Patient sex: F
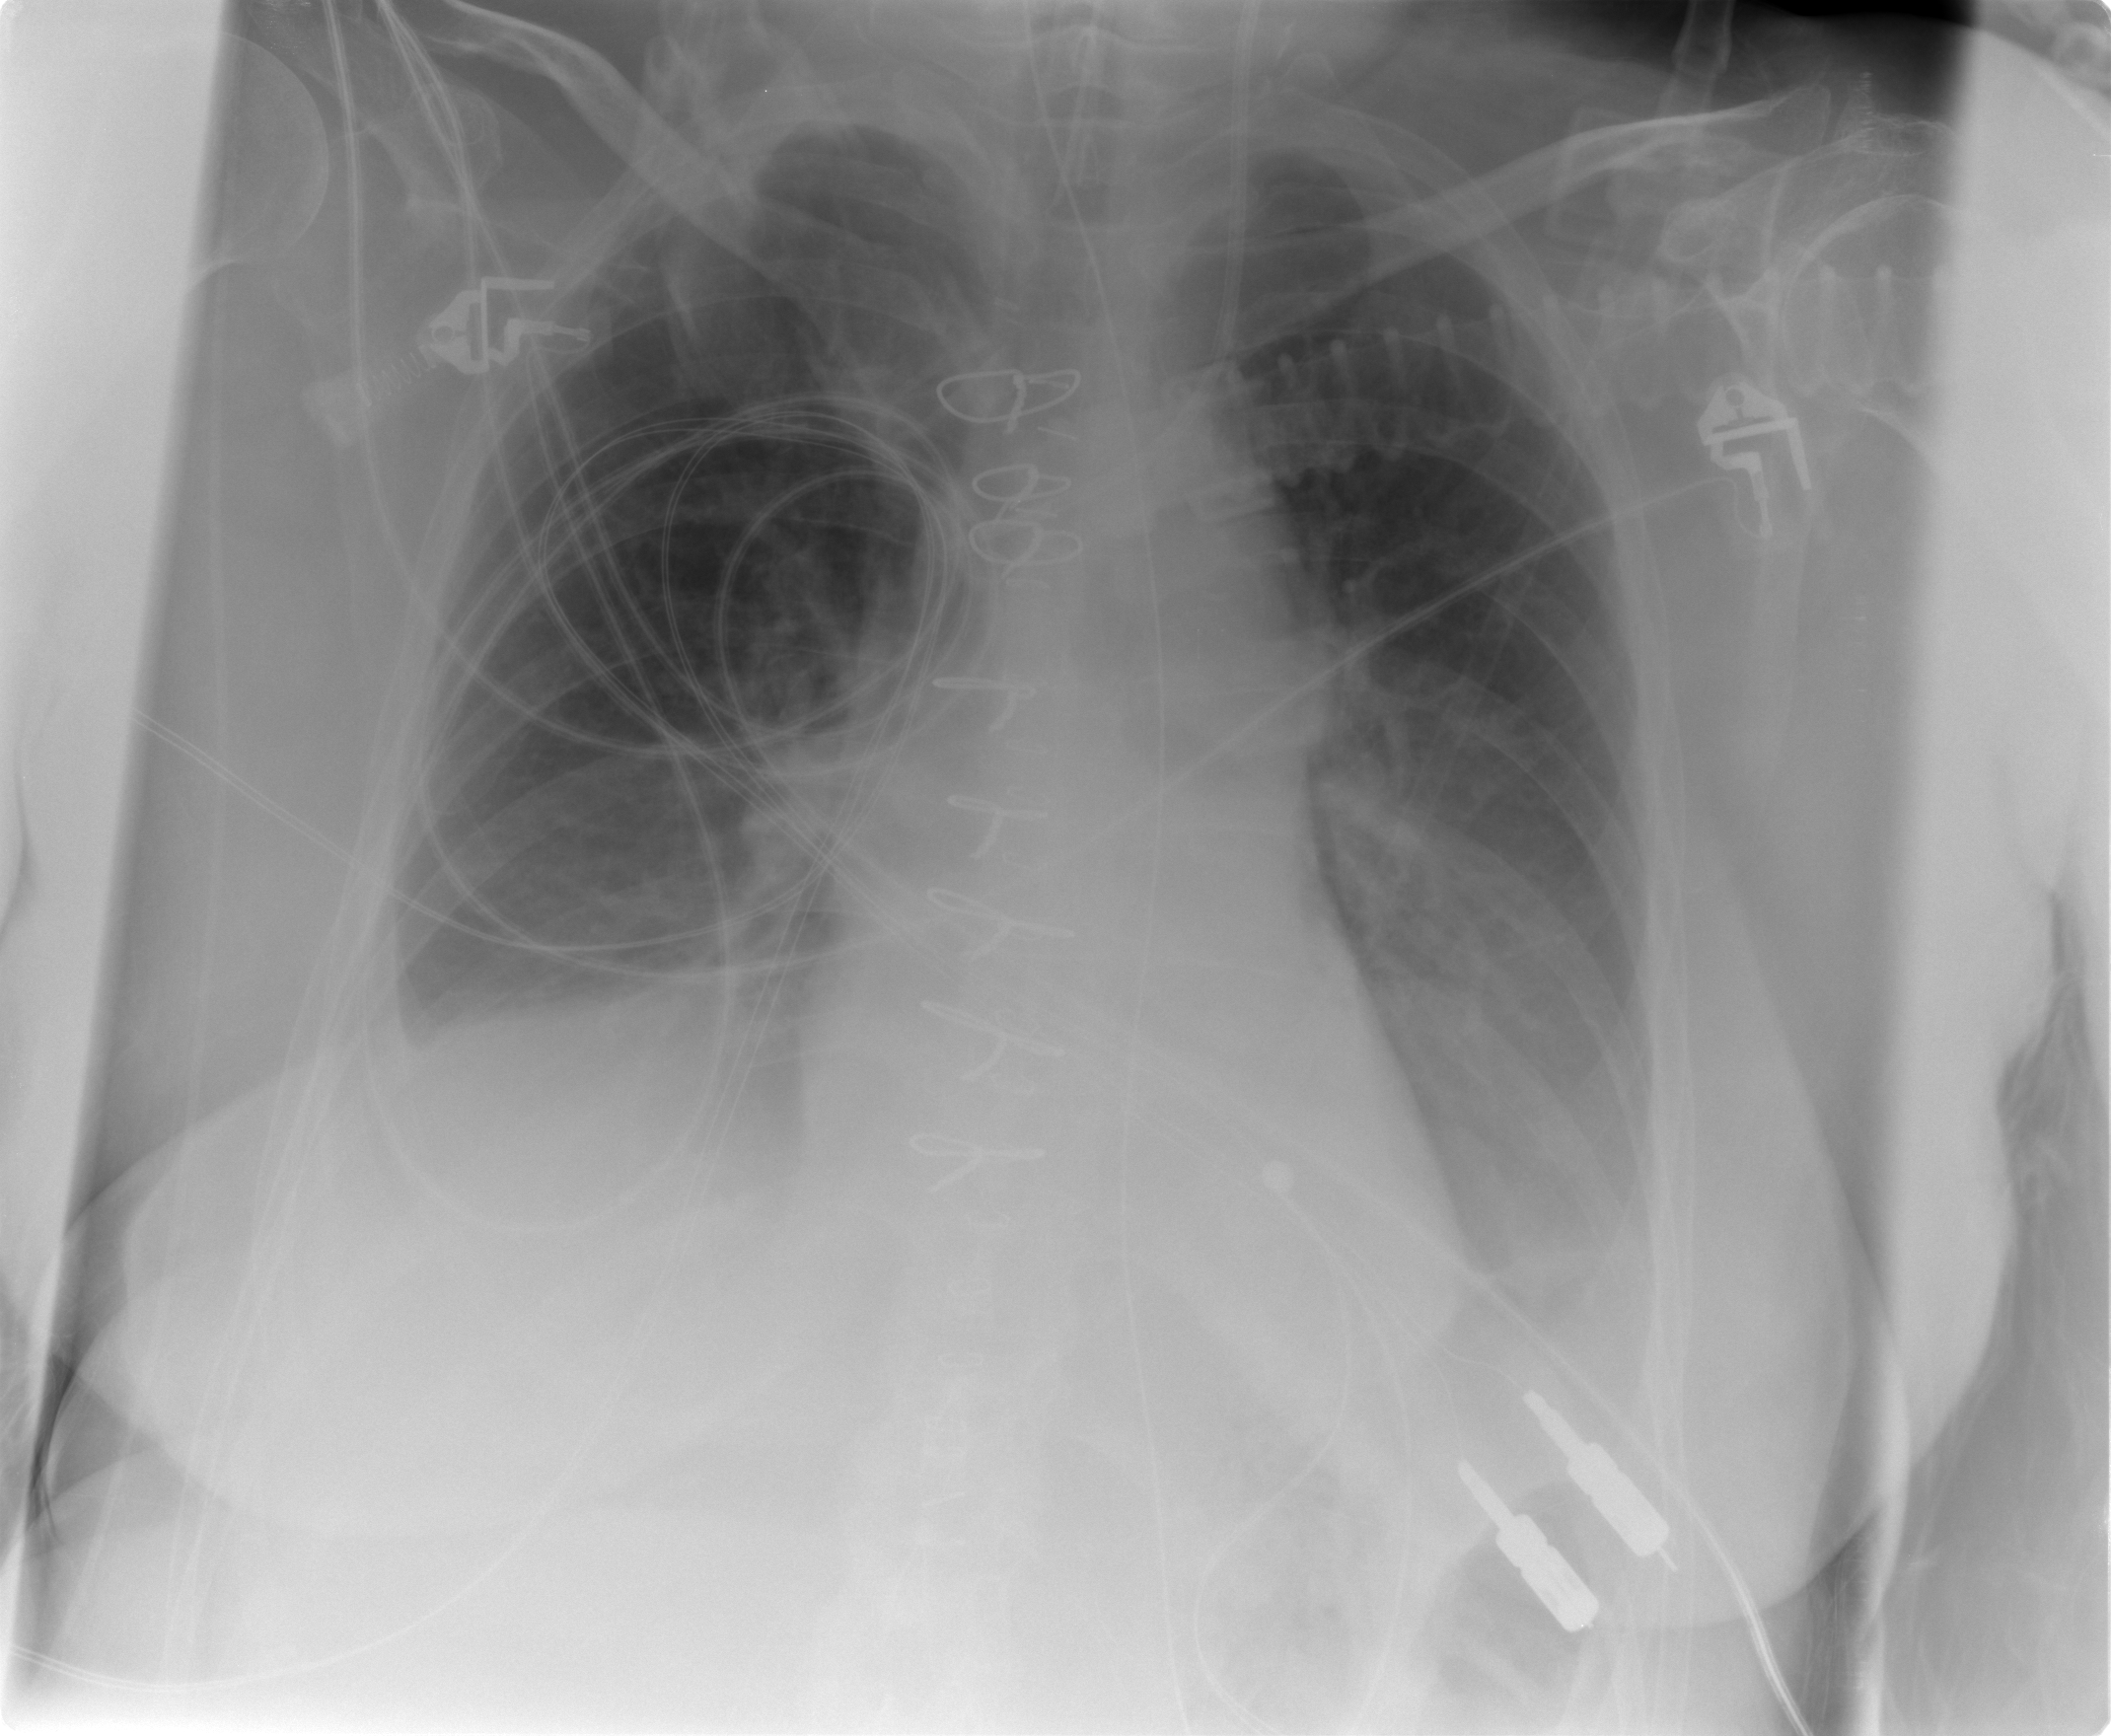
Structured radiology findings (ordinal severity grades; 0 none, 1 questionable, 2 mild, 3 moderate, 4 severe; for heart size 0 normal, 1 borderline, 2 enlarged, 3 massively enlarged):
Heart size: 0
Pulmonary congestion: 2
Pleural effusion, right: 2
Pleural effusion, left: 2
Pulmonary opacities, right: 1
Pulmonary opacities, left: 1
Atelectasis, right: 2
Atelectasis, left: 2